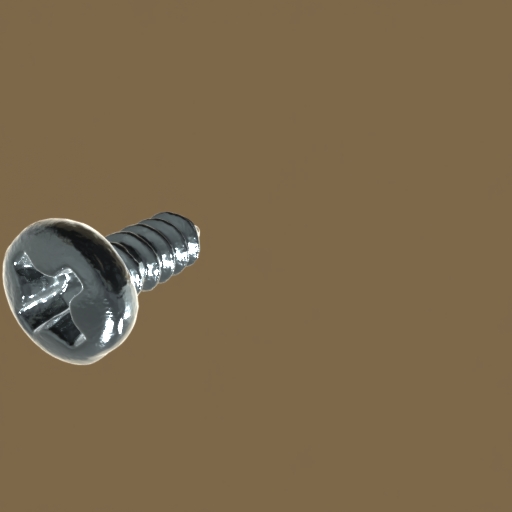
Label: screw